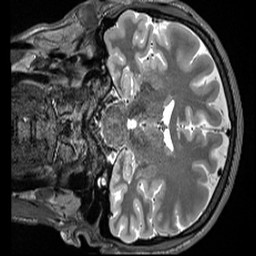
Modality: T2w
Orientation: coronal
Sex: male